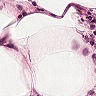
Metastatic tissue present: no